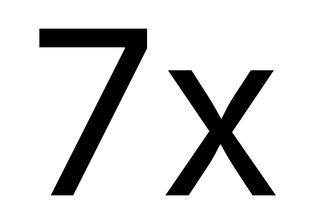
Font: Inter_Regular